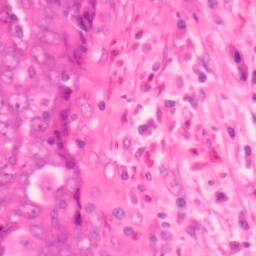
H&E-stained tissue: Colon